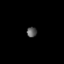
Tissue: lung
Cell type: Epithelial cells
Senescence score: 0.2222
Nuclear area (px): 100
Mean DAPI intensity: 91.03